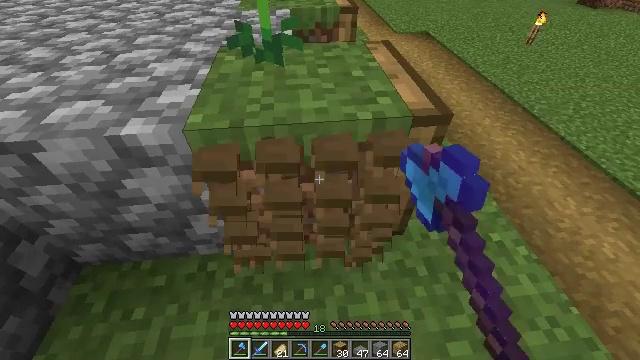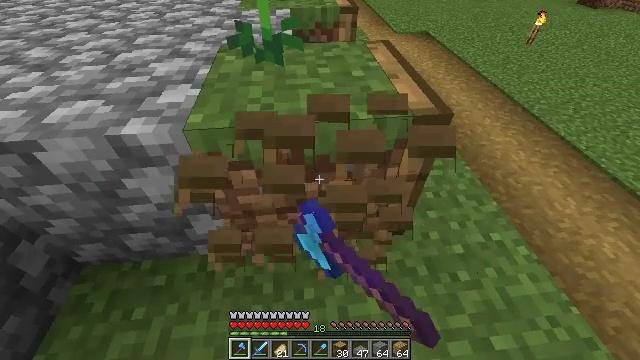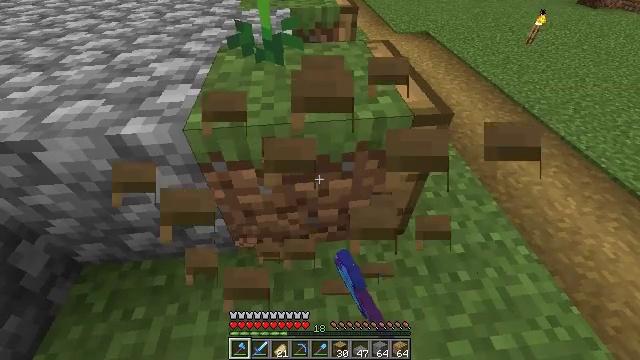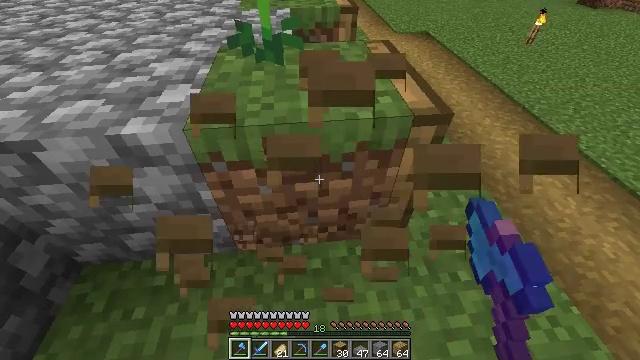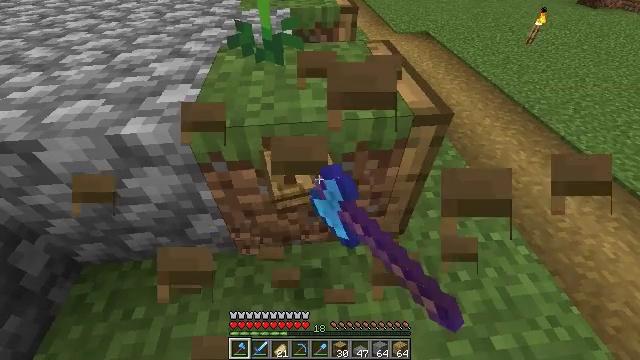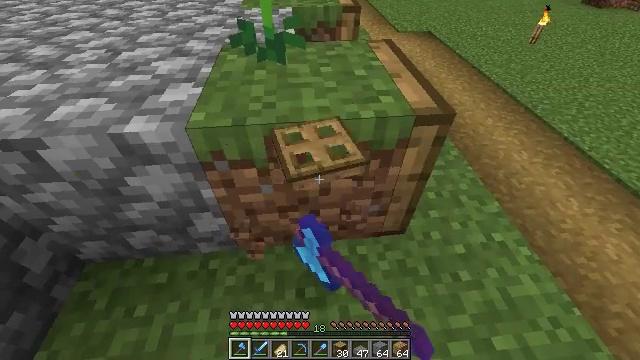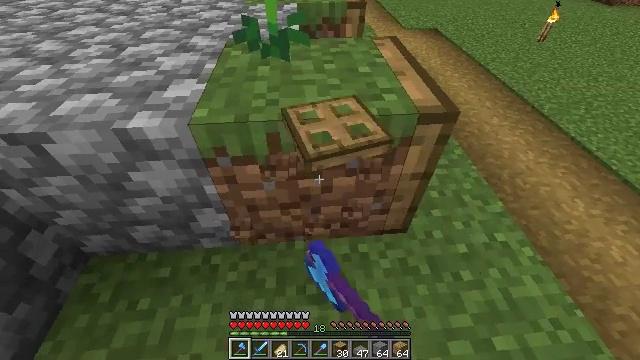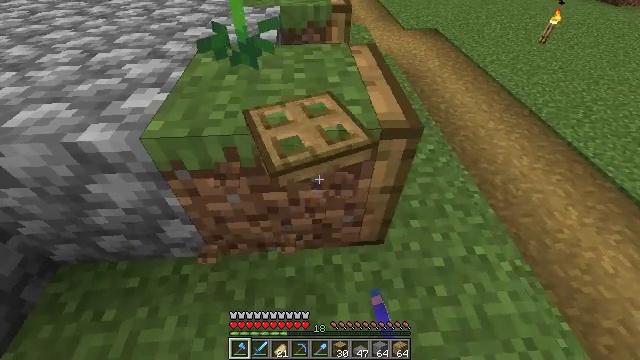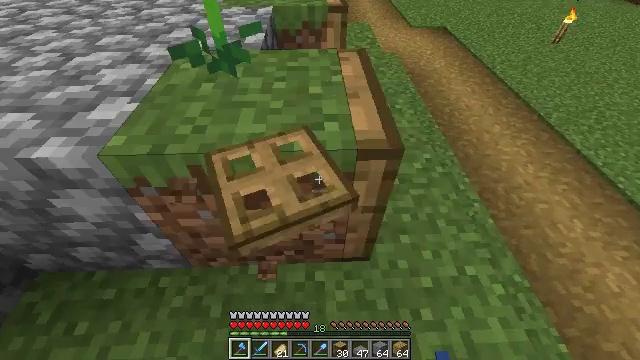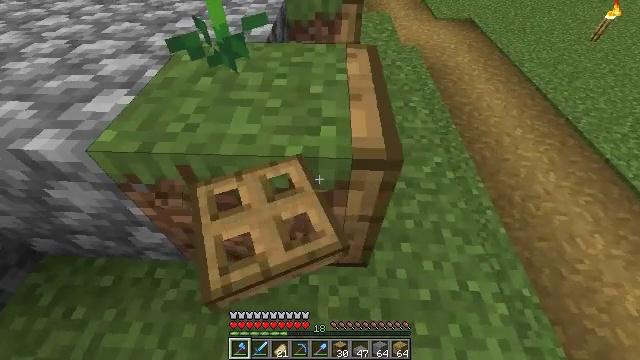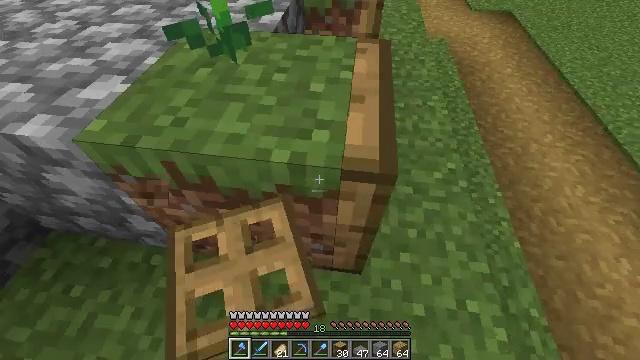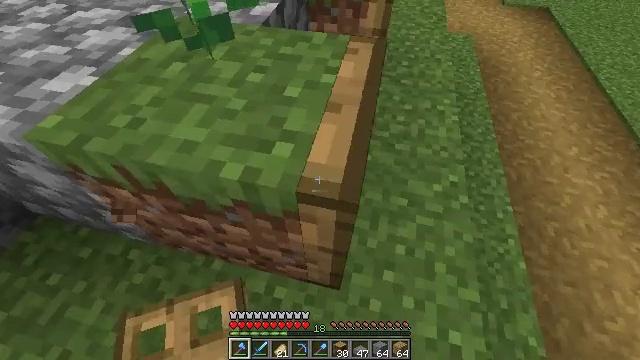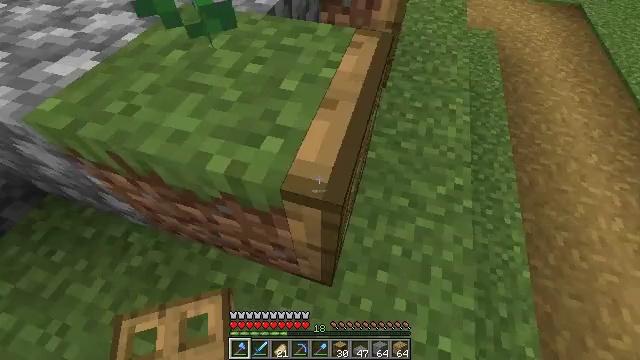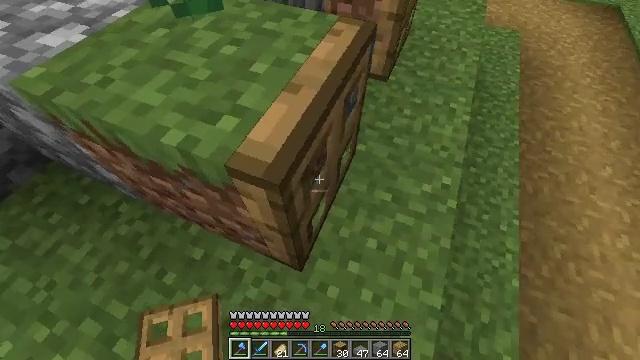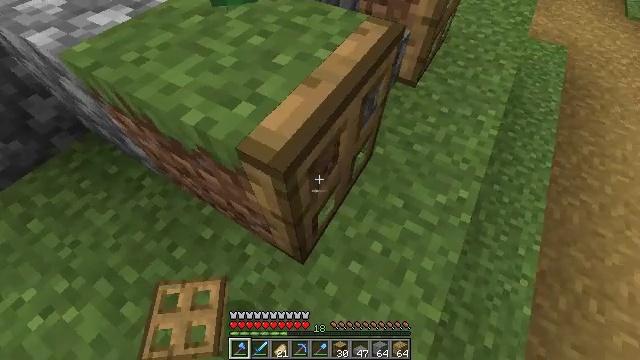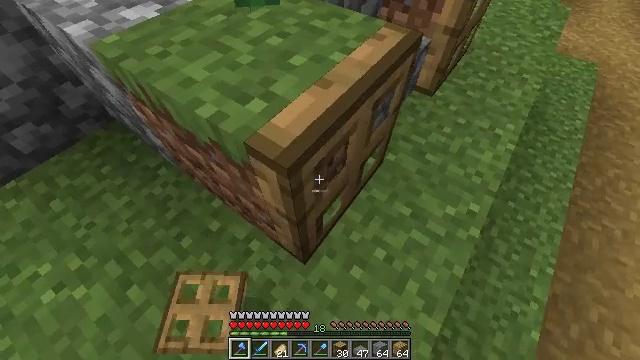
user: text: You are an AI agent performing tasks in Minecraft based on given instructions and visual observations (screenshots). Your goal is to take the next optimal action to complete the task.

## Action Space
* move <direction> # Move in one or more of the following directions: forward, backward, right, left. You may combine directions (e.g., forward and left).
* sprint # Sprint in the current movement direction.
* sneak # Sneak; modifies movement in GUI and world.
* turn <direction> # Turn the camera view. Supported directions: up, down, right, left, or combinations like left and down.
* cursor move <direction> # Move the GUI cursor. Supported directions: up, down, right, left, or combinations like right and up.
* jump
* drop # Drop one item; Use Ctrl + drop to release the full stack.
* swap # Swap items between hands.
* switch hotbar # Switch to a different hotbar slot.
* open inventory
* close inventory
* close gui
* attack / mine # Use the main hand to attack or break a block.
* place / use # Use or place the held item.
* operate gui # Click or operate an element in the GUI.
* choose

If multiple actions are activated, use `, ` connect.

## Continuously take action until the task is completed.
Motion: motion action
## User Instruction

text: Mine the oak trapdoor.
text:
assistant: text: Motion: attack / mine
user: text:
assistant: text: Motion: attack / mine
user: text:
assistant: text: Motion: attack / mine
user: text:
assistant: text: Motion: attack / mine
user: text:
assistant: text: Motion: attack / mine
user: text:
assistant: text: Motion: move right, turn left, attack / mine
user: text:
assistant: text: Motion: move forward and move right
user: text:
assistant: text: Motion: move forward and move right, turn left
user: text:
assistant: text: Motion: move forward and move right, turn left and down
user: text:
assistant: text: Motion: move forward and move right, turn left and down
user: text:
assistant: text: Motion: move forward and move right, turn left and down
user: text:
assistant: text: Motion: move right, turn left and down
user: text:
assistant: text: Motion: turn left and down
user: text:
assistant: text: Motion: turn left
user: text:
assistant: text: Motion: turn left
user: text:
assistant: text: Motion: no_op
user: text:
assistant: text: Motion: turn left and up
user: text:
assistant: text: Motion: no_op
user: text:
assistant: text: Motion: attack / mine
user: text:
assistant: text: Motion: attack / mine
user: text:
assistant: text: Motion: attack / mine
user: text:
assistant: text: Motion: attack / mine
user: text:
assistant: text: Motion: turn right, attack / mine
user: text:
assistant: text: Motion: turn right, attack / mine
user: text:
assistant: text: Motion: attack / mine
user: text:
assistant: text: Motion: attack / mine
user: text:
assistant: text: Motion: attack / mine
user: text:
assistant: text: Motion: attack / mine
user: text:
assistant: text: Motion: attack / mine
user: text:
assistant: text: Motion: attack / mine